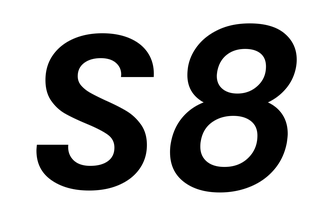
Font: Poppins-SemiBoldItalic